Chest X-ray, PA view. Patient: 54 years old, sex F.
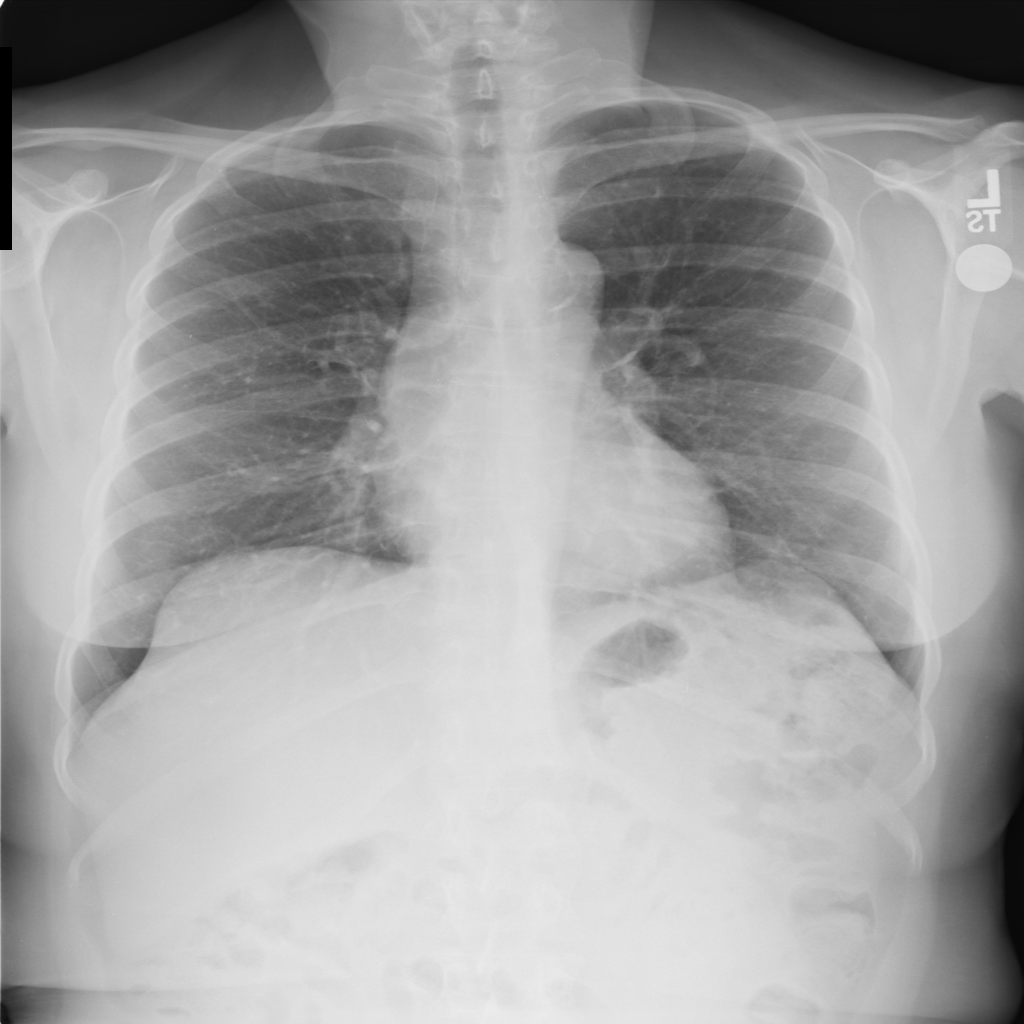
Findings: No Finding